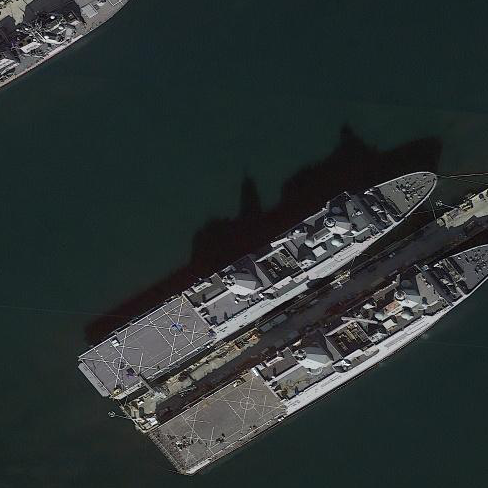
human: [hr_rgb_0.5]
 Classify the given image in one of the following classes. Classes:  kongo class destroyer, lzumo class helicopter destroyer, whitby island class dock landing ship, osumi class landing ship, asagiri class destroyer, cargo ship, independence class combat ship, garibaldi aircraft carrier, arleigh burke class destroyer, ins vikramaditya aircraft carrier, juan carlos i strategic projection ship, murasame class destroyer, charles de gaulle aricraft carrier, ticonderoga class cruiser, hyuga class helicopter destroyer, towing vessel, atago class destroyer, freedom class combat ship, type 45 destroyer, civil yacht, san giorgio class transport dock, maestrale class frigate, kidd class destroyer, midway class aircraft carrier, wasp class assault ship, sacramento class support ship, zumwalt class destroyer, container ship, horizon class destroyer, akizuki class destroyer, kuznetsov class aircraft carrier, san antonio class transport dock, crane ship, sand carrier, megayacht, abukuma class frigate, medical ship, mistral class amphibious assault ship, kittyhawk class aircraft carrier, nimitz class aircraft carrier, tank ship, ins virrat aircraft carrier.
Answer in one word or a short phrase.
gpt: San Antonio class transport dock